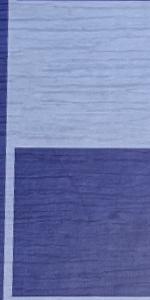
Label: Empty